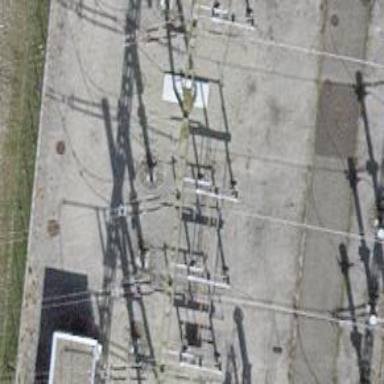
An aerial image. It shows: Power line is depicted.